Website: macys
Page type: cart
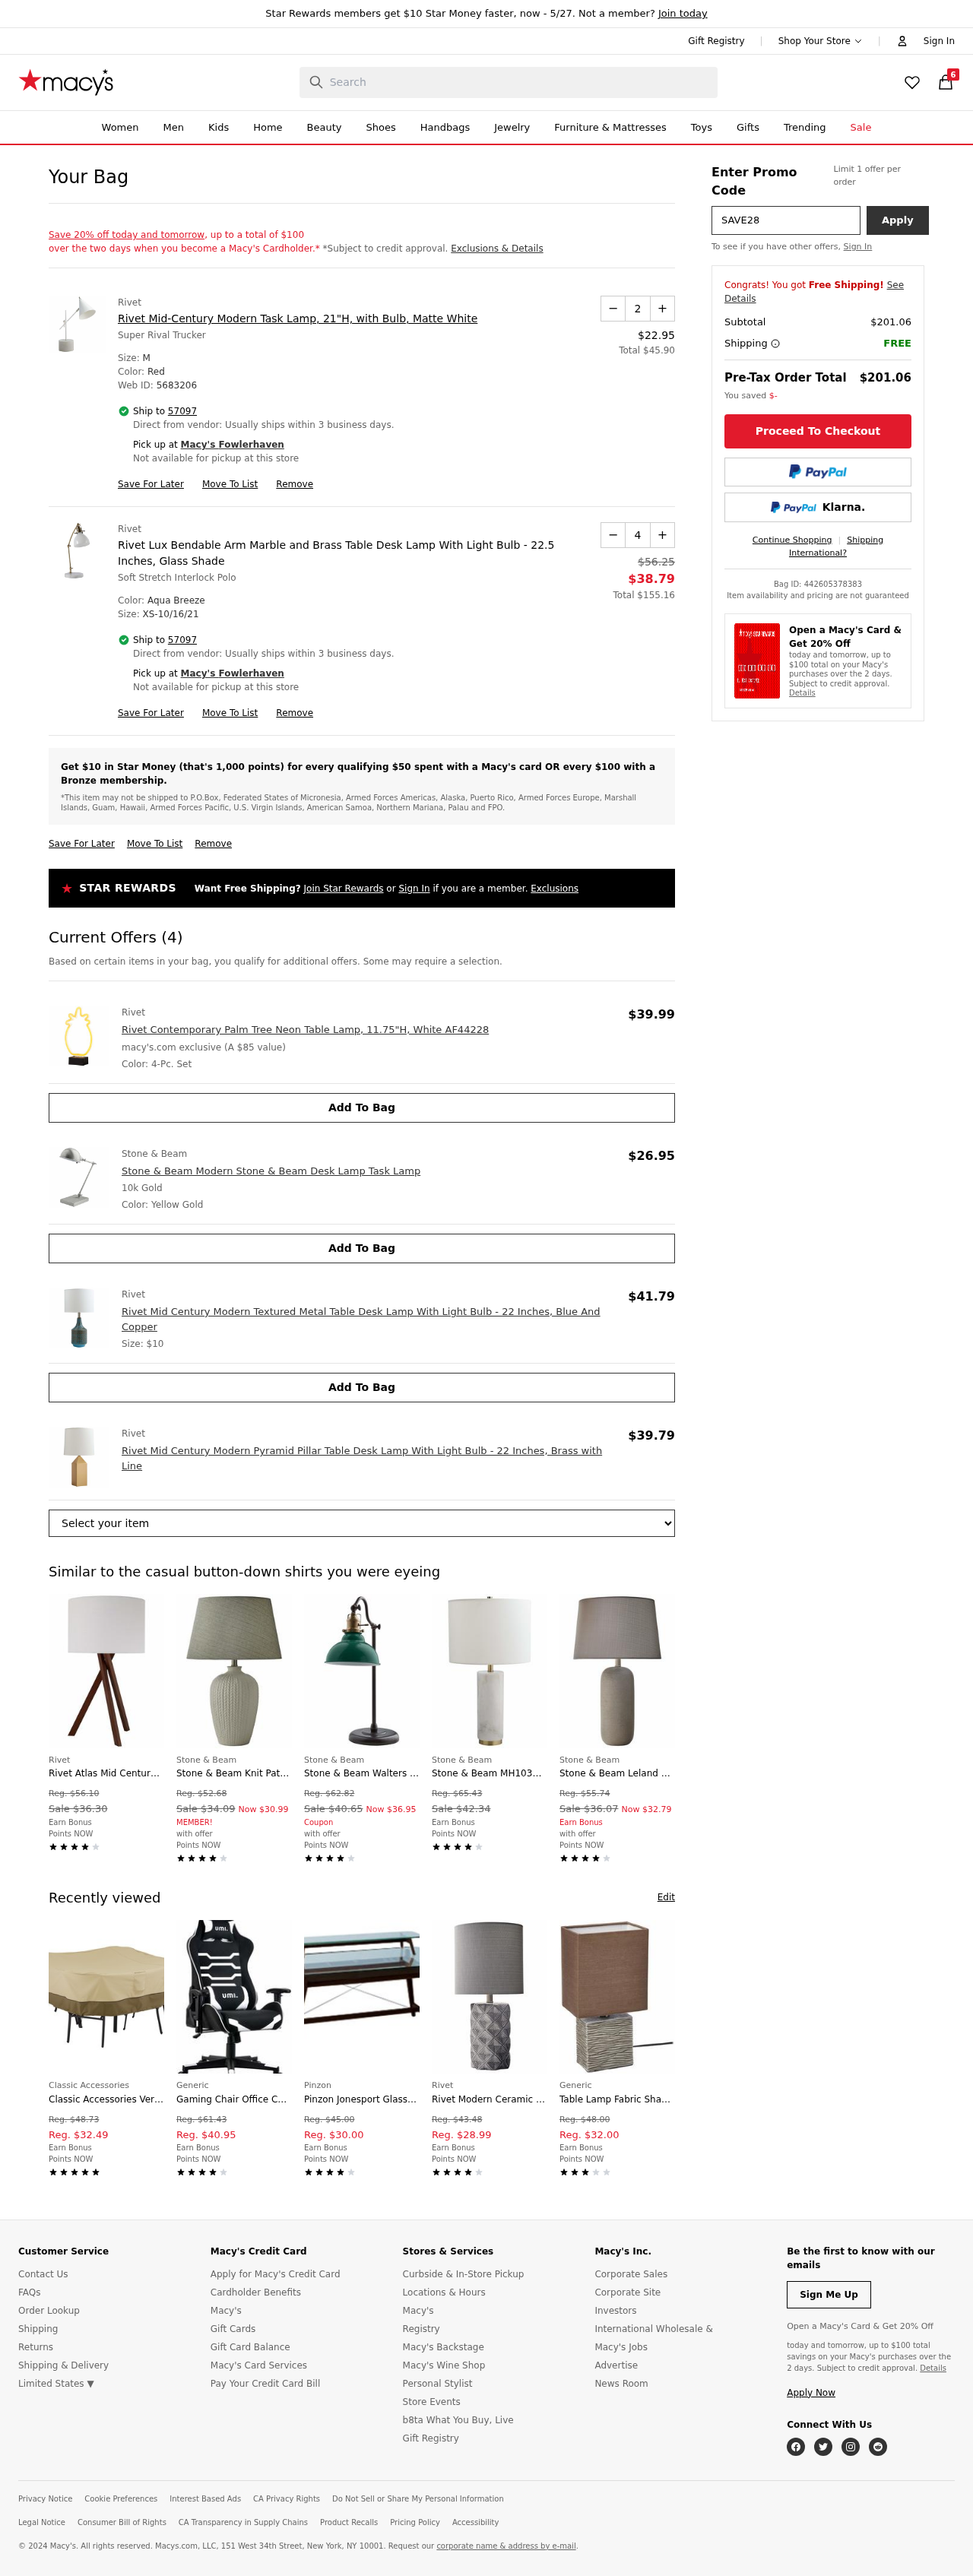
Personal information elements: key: PII_CITY
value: Fowlerhaven
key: PII_POSTCODE
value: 57097
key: PII_PROMO_CODE
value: SAVE28
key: PII_POSTCODE2
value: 57097
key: PII_CITY2
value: Fowlerhaven
Product elements: key: PRODUCT1_BRAND
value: Rivet
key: PRODUCT1_NAME
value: Rivet Mid-Century Modern Task Lamp, 21"H, with Bulb, Matte White
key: PRODUCT1_PRICE
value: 22.95
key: PRODUCT1_QUANTITY
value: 2
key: PRODUCT2_BRAND
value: Rivet
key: PRODUCT2_NAME
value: Rivet Lux Bendable Arm Marble and Brass Table Desk Lamp With Light Bulb - 22.5 Inches, Glass Shade
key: PRODUCT2_PRICE
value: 38.79
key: PRODUCT2_QUANTITY
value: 4
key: PRODUCT3_BRAND
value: Rivet
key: PRODUCT3_NAME
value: Rivet Contemporary Palm Tree Neon Table Lamp, 11.75"H, White AF44228
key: PRODUCT3_PRICE
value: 39.99
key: PRODUCT4_BRAND
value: Stone & Beam
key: PRODUCT4_NAME
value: Stone & Beam Modern Stone & Beam Desk Lamp Task Lamp
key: PRODUCT4_PRICE
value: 26.95
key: PRODUCT5_BRAND
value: Rivet
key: PRODUCT5_NAME
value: Rivet Mid Century Modern Textured Metal Table Desk Lamp With Light Bulb - 22 Inches, Blue And Copper
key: PRODUCT5_PRICE
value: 41.79
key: PRODUCT6_BRAND
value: Rivet
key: PRODUCT6_NAME
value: Rivet Mid Century Modern Pyramid Pillar Table Desk Lamp With Light Bulb - 22 Inches, Brass with Line
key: PRODUCT6_PRICE
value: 39.79
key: PRODUCT1_TOTAL
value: Total $45.90
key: PRODUCT2_ORIGINAL_PRICE
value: $56.25
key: PRODUCT2_TOTAL
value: Total $155.16
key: PRODUCT7_BRAND
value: Rivet
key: PRODUCT7_NAME
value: Rivet Atlas Mid Century Modern Wood Tripod Table Desk Lamp With Light Bulb - 27 Inches, White Shade
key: PRODUCT7_ORIGINAL_PRICE
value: Reg. $56.10
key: PRODUCT7_SALE_PRICE
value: Sale $36.30
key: PRODUCT8_BRAND
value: Stone & Beam
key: PRODUCT8_NAME
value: Stone & Beam Knit Pattern Ceramic Living Room Table Desk Lamp With LED Light Bulb - 18 x 24 Inches,
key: PRODUCT8_ORIGINAL_PRICE
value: Reg. $52.68
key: PRODUCT8_SALE_PRICE
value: Sale $34.09
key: PRODUCT8_PRICE
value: Now $30.99
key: PRODUCT9_BRAND
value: Stone & Beam
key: PRODUCT9_NAME
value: Stone & Beam Walters Vintage Task Table Desk Lamp With LED Light Bulb - 7.6 x 10 x 19.9 Inches, Gree
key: PRODUCT9_ORIGINAL_PRICE
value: Reg. $62.82
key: PRODUCT9_SALE_PRICE
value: Sale $40.65
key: PRODUCT9_PRICE
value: Now $36.95
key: PRODUCT10_BRAND
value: Stone & Beam
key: PRODUCT10_NAME
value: Stone & Beam MH103137 - Rivet Cylinder Lamp - Table, 14" x 14" x 22", Paint+Plating
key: PRODUCT10_ORIGINAL_PRICE
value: Reg. $65.43
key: PRODUCT10_SALE_PRICE
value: Sale $42.34
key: PRODUCT11_BRAND
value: Stone & Beam
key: PRODUCT11_NAME
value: Stone & Beam Leland Modern Textured Table Lamp With Bulb, 24.5"H, Grey
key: PRODUCT11_ORIGINAL_PRICE
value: Reg. $55.74
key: PRODUCT11_SALE_PRICE
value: Sale $36.07
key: PRODUCT11_PRICE
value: Now $32.79
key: PRODUCT12_BRAND
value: Classic Accessories
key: PRODUCT12_NAME
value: Classic Accessories Veranda 55 – 227 – 011501 – Patio Table &amp; Chair Cover – M
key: PRODUCT12_ORIGINAL_PRICE
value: Reg. $48.73
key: PRODUCT12_PRICE
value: Reg. $32.49
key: PRODUCT13_BRAND
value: Generic
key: PRODUCT13_NAME
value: Gaming Chair Office Chair Desk Chair with Rocker Function Gamer Chair Fabric Height Adjustable Swive
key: PRODUCT13_ORIGINAL_PRICE
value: Reg. $61.43
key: PRODUCT13_PRICE
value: Reg. $40.95
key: PRODUCT14_BRAND
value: Pinzon
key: PRODUCT14_NAME
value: Pinzon Jonesport Glasstop Wooden Desk with Hutch, Kona
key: PRODUCT14_ORIGINAL_PRICE
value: Reg. $45.00
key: PRODUCT14_PRICE
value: Reg. $30.00
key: PRODUCT15_BRAND
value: Rivet
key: PRODUCT15_NAME
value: Rivet Modern Ceramic Table Lamp with Geometric-Patterned Base, 22.75" H, Grey
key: PRODUCT15_ORIGINAL_PRICE
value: Reg. $43.48
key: PRODUCT15_PRICE
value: Reg. $28.99
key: PRODUCT16_BRAND
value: Generic
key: PRODUCT16_NAME
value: Table Lamp Fabric Shade with Rectangular Wood Base 11.5 Inches
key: PRODUCT16_ORIGINAL_PRICE
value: Reg. $48.00
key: PRODUCT16_PRICE
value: Reg. $32.00
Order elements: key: ORDER_NUM_ITEMS
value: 6
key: ORDER_SUBTOTAL
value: $201.06
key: ORDER_SUBTOTAL2
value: $201.06
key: ORDER_ID
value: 442605378383
Search elements: key: HEADER_SEARCH
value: Search